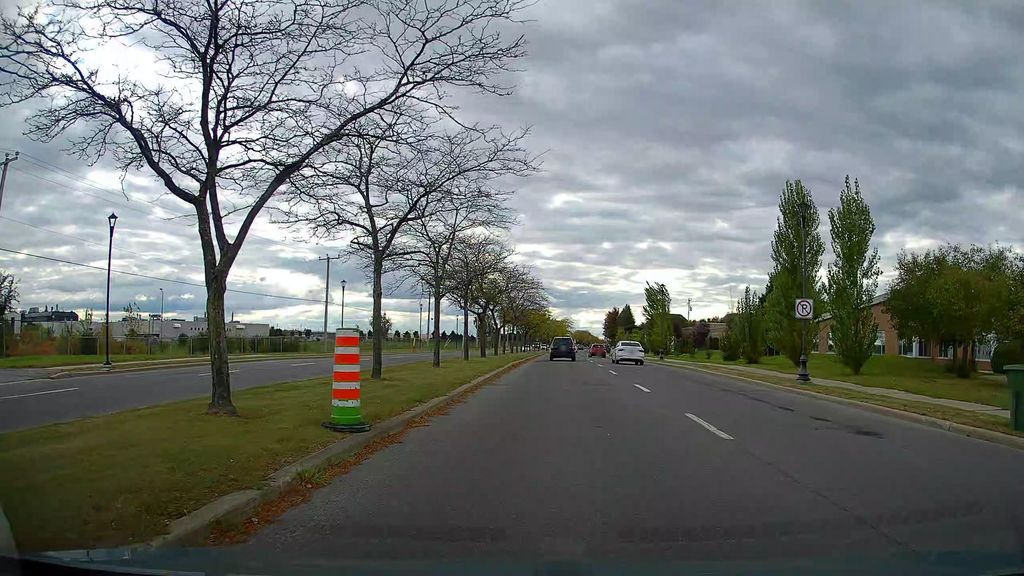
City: montreal